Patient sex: M
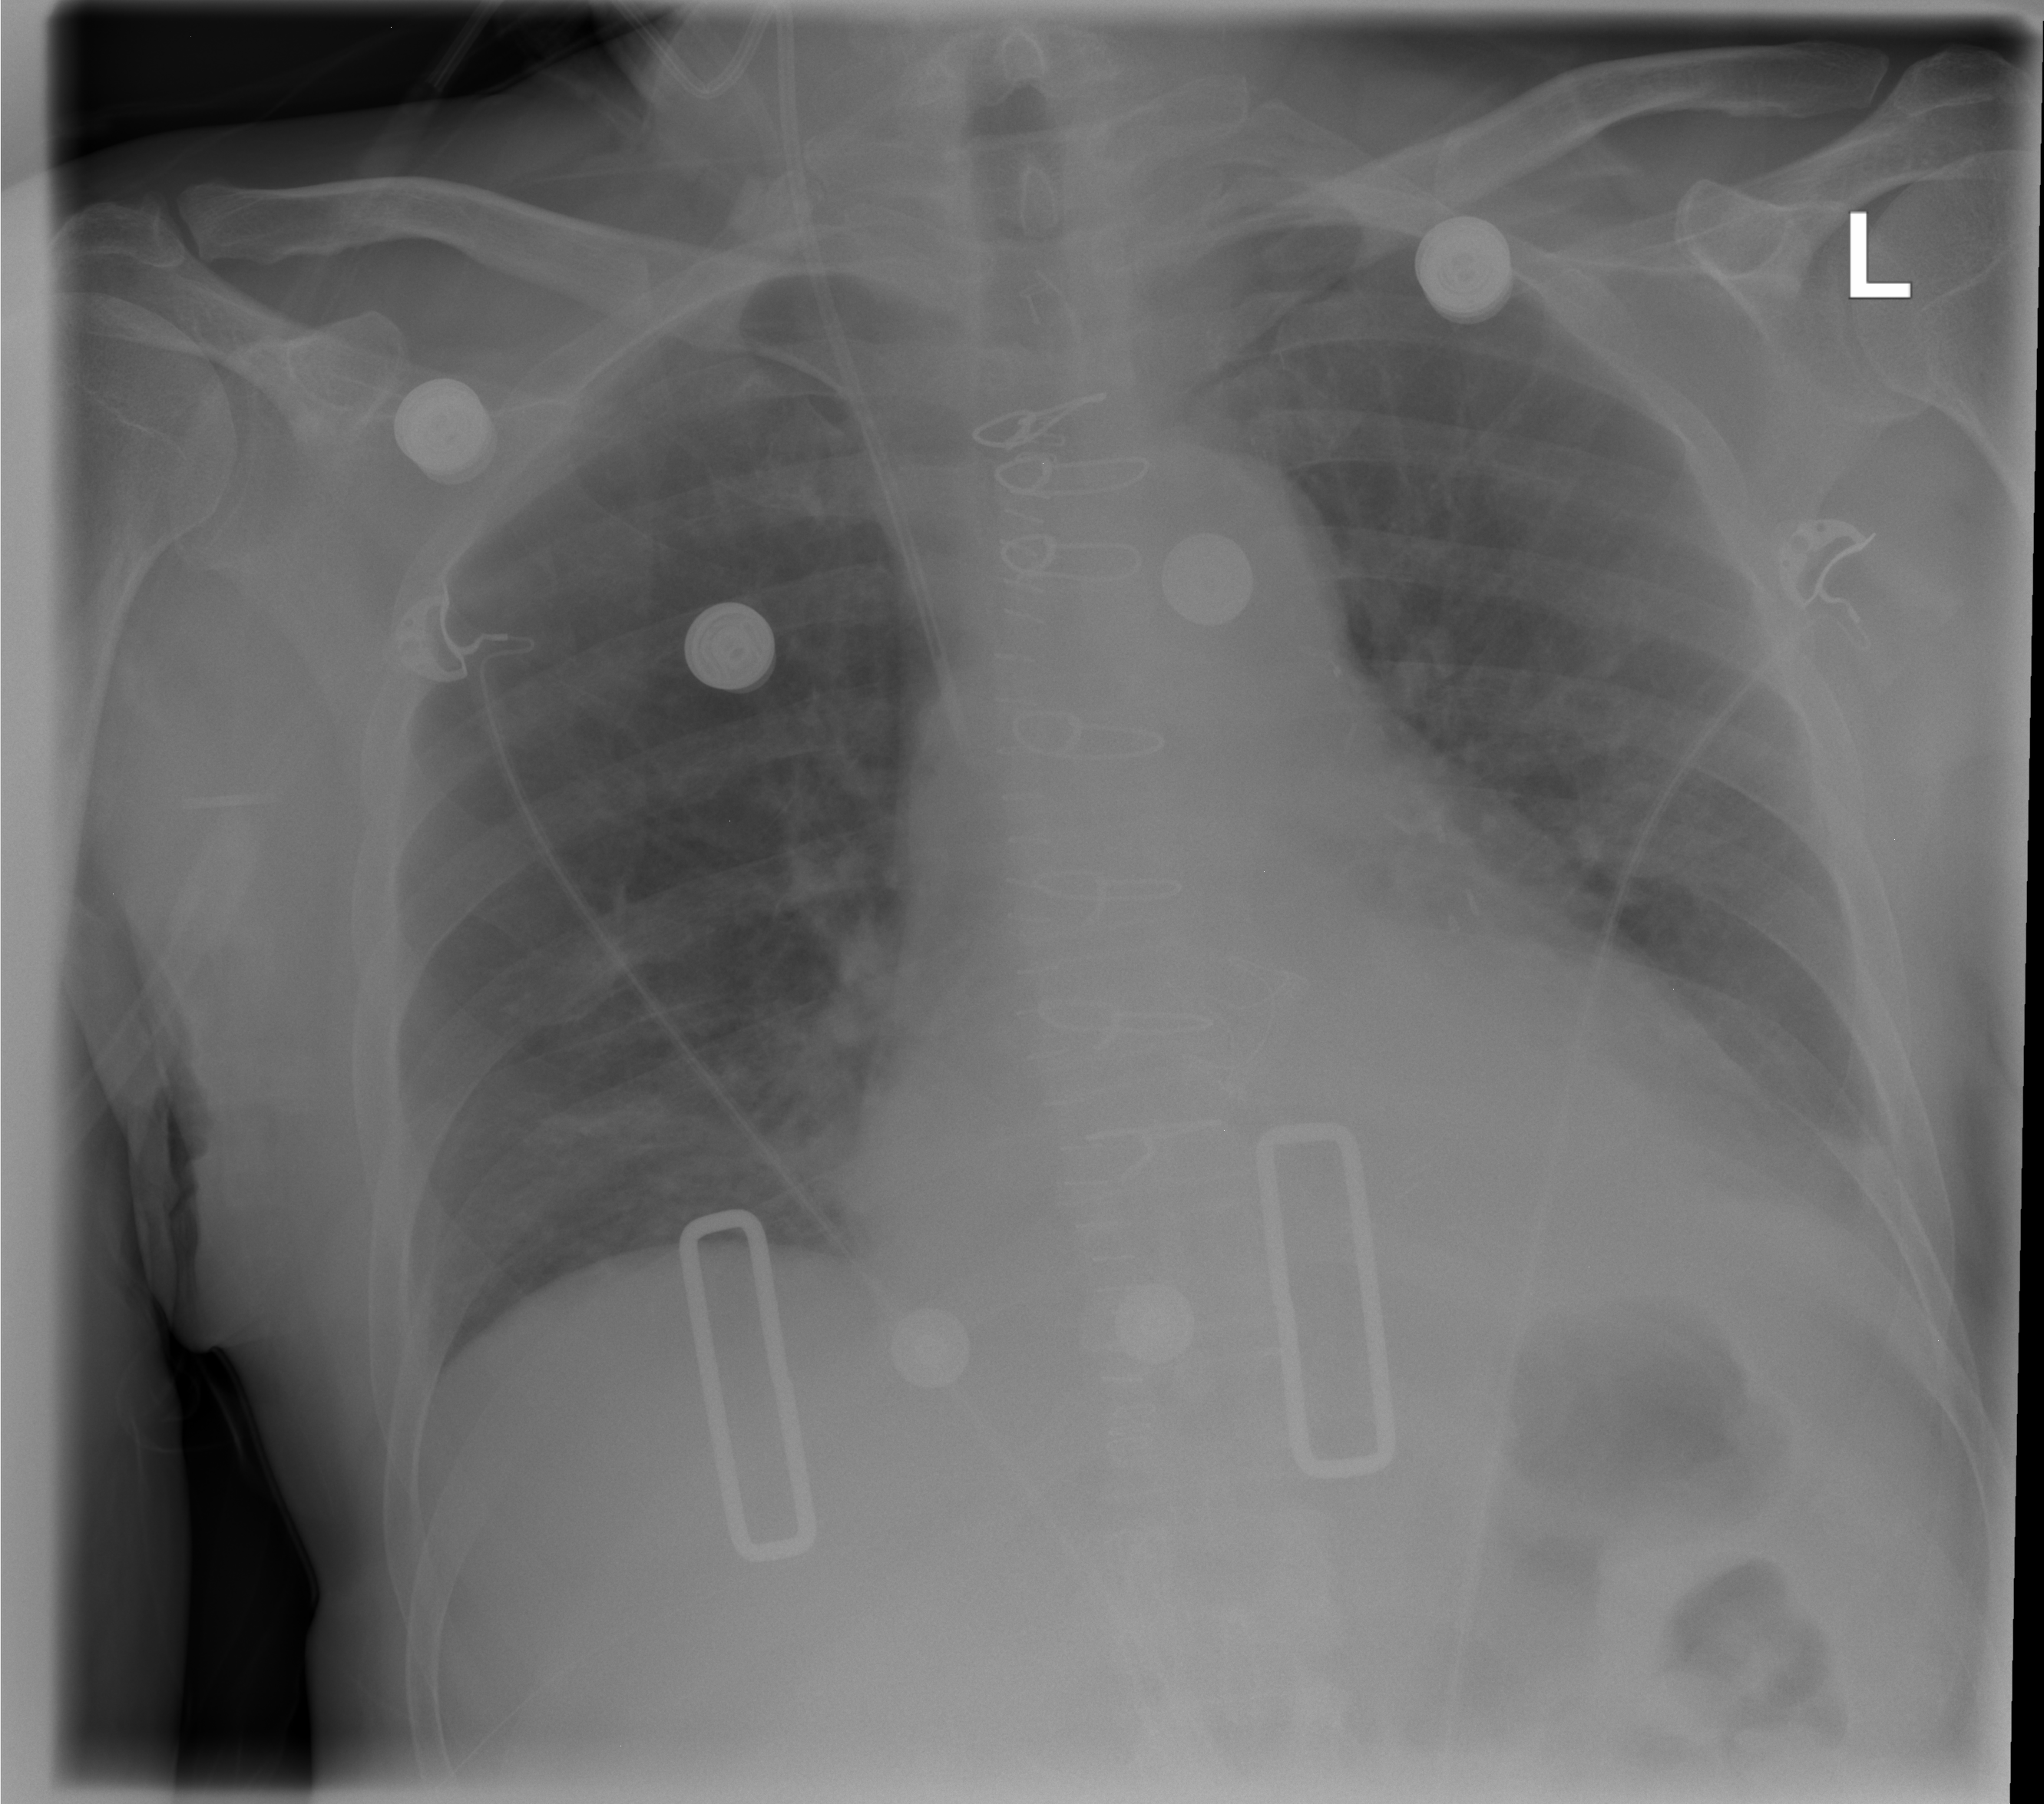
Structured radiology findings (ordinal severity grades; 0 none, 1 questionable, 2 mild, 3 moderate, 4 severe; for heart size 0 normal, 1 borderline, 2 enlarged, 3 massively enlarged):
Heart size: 2
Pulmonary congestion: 0
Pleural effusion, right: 0
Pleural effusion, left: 2
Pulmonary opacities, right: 0
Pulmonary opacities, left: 0
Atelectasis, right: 0
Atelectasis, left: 2